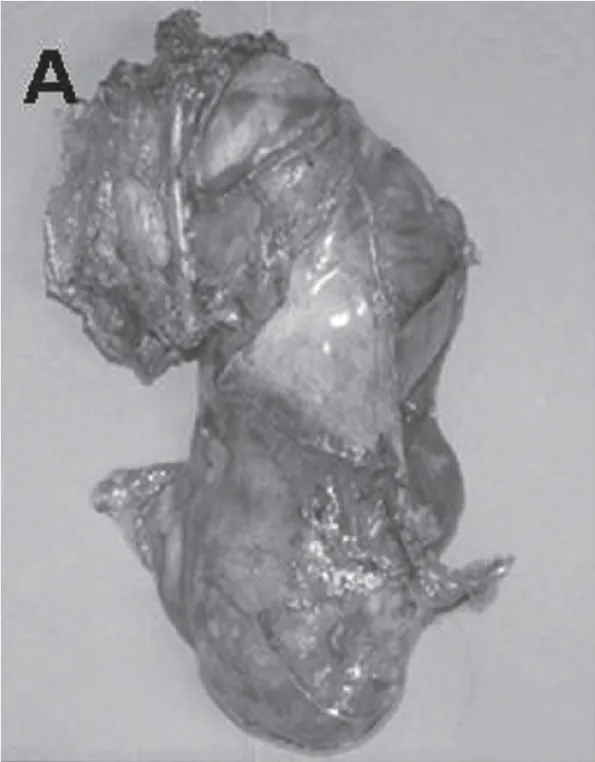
Surgical specimen:. Macroscopic findings showed a well-circumscribed, and ,encapsulated elastic hard tumor, 12 x 10 x 9 cm in diameter.
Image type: medical_photograph (other_medical_photograph)